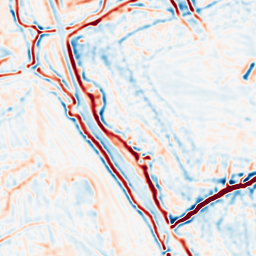
Category: multiscale
Decomposition family: log
Decomposition parameters: sigma: 2
Upsampling method: linear_exact
Upsampling parameters: scale: 4
Upsampling scale: 4